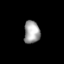
Tissue: lung
Cell type: Myeloid cells
Senescence score: 0.5528
Nuclear area (px): 353
Mean DAPI intensity: 163.057